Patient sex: M
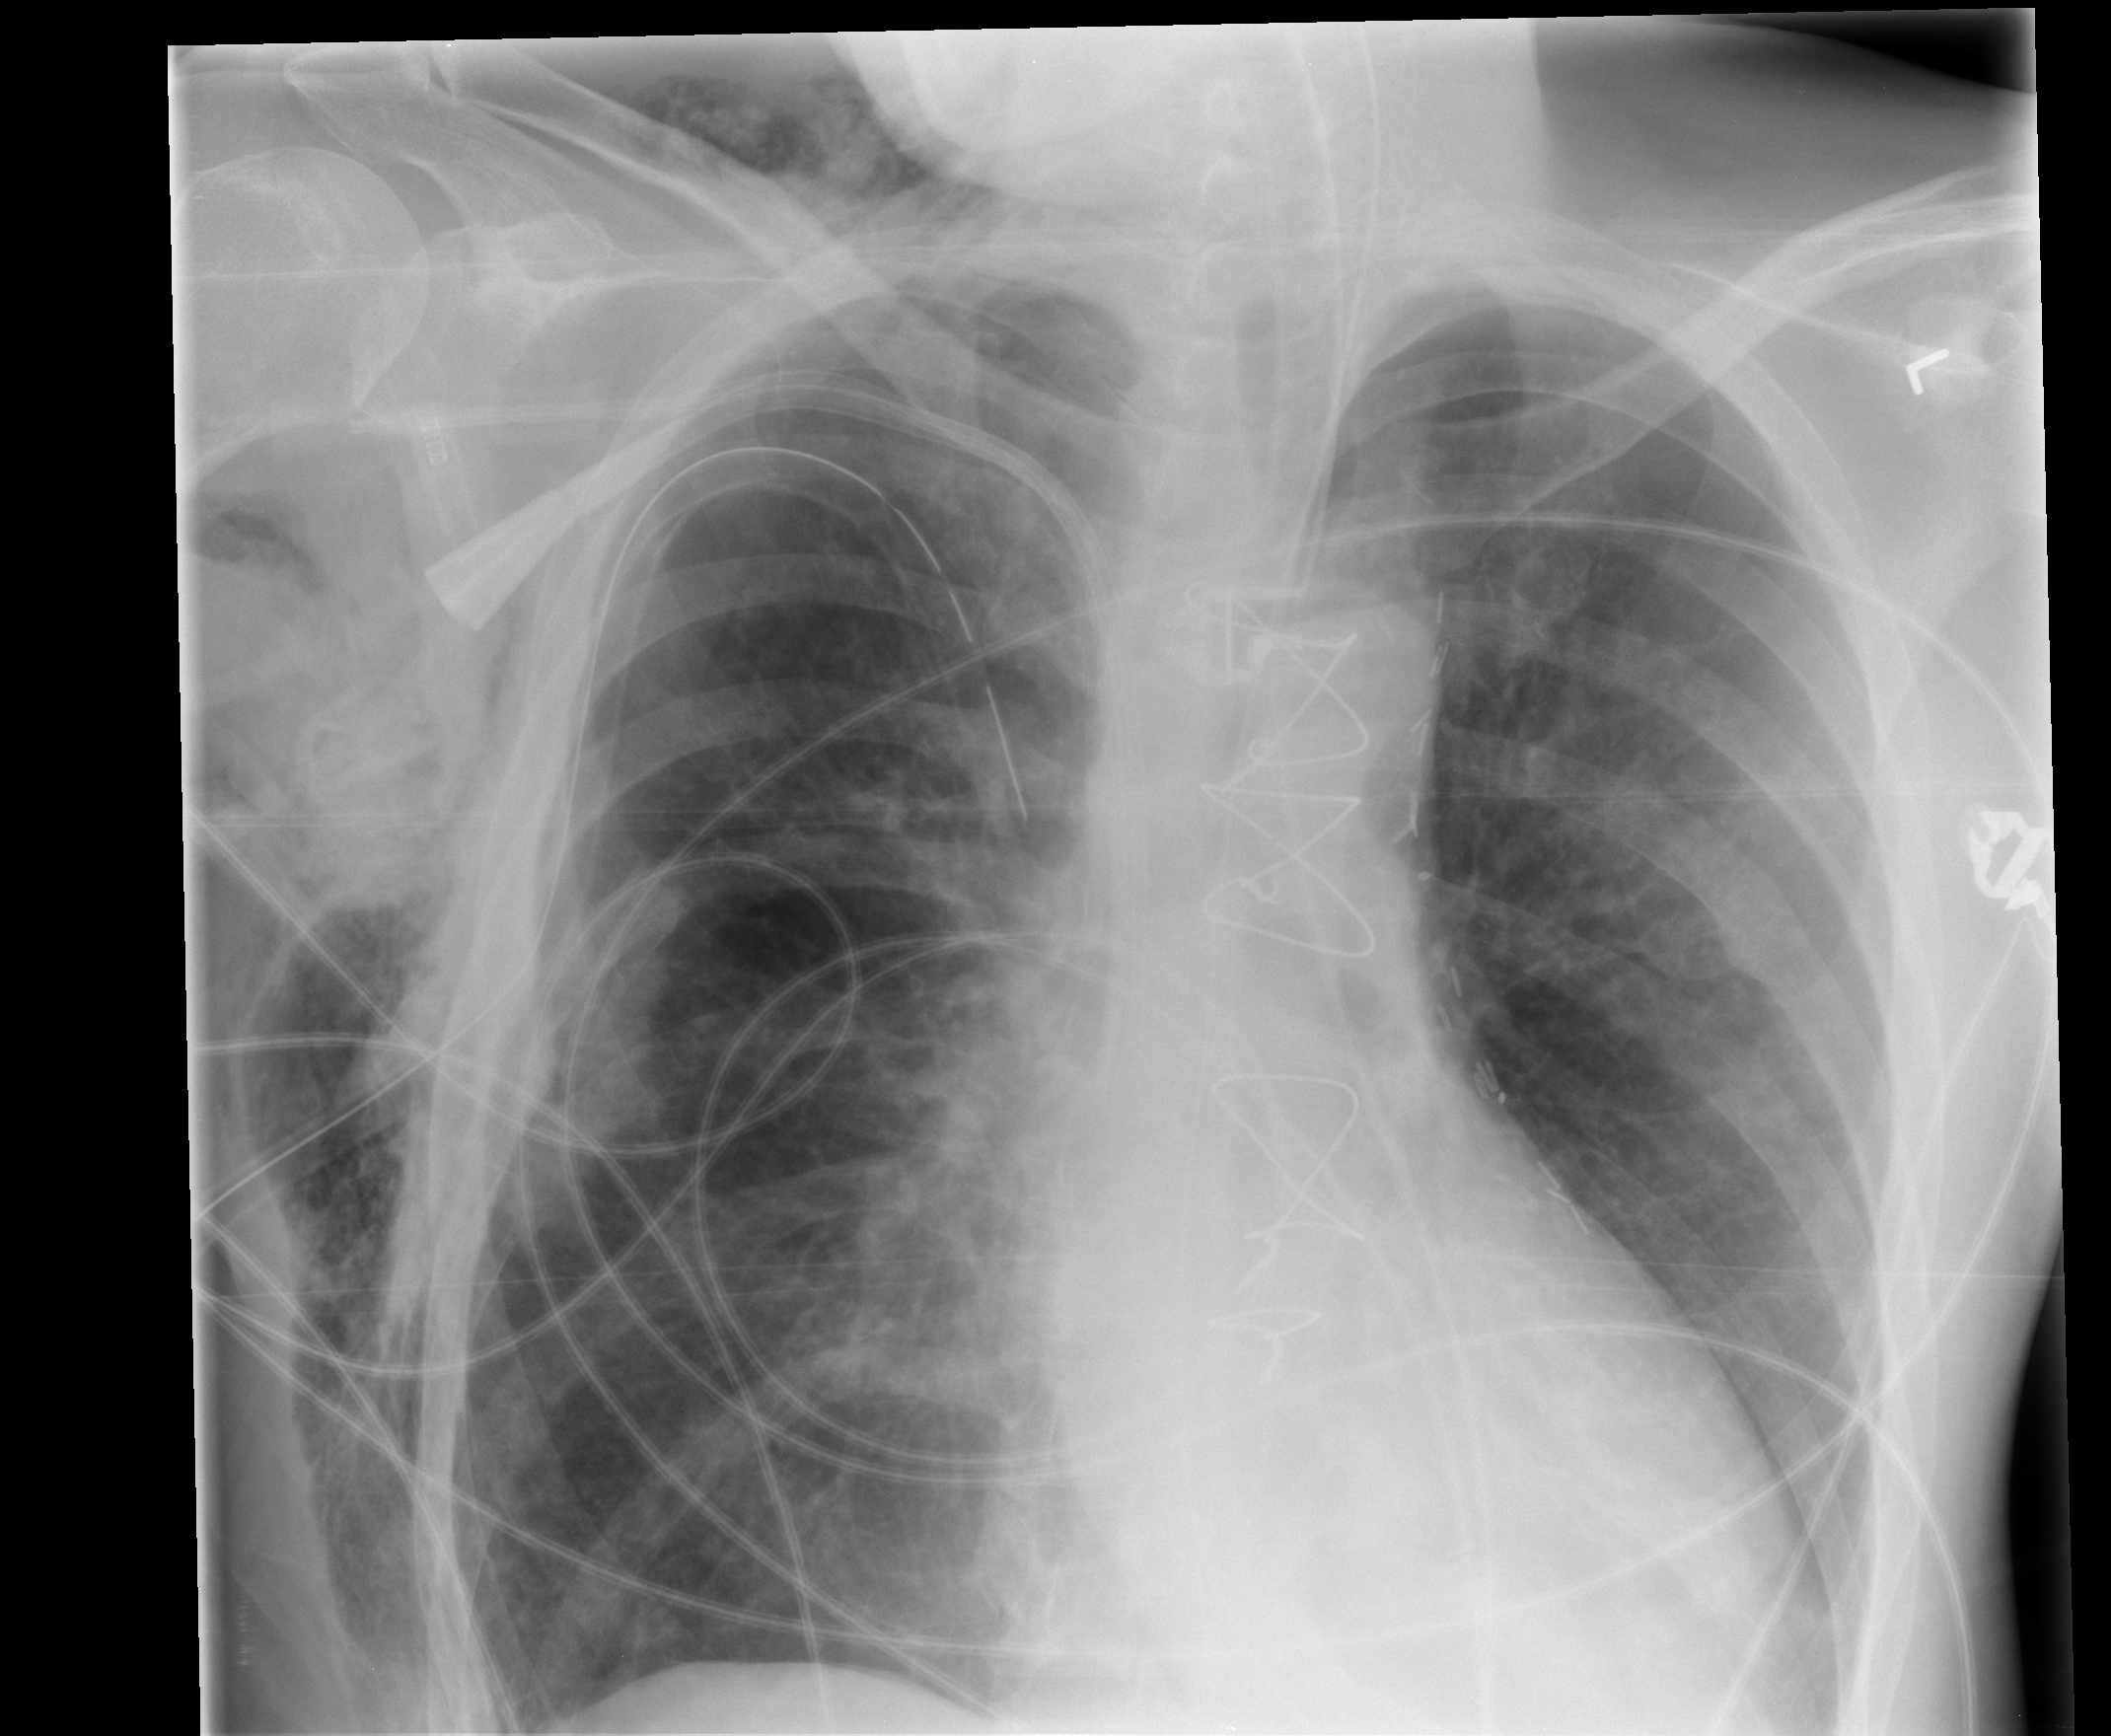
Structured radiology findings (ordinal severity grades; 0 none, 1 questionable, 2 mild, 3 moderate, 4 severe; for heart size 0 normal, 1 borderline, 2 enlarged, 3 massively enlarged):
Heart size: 1
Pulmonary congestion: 0
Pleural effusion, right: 0
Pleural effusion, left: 1
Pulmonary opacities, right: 0
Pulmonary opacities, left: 0
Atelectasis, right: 2
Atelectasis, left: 0